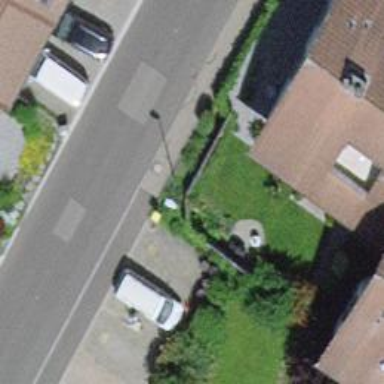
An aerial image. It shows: Post box.